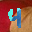
Label: 4